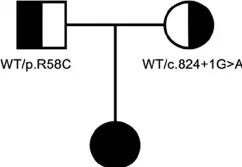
NCF4. (A) Familial segregation of NCF4 variants.
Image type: radiology (x_ray)